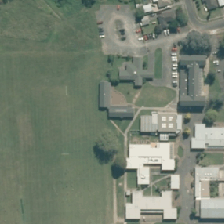
Land cover: urban_parkland